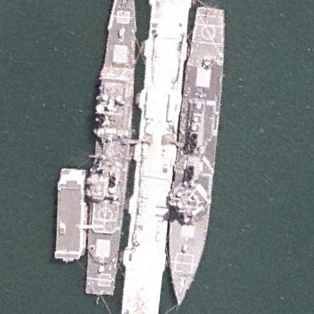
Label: destroyer